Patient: sex M, age 74
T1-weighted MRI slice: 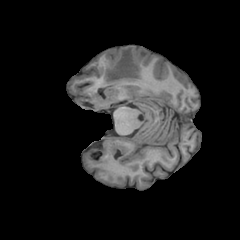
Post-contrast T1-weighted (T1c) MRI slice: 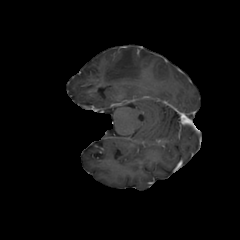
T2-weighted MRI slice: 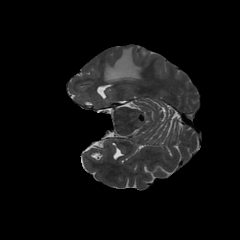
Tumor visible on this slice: yes
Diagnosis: Glioblastoma, IDH-wildtype
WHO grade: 4